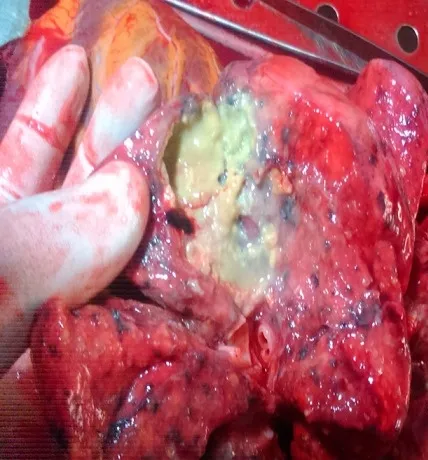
Cut surface of the lower lobe of the left lung showing one of the areas of chronic granulomatous caseous necrosis.
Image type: medical_photograph (other_medical_photograph)